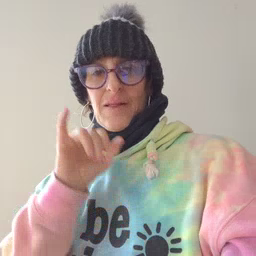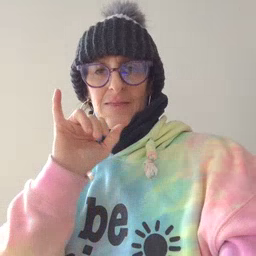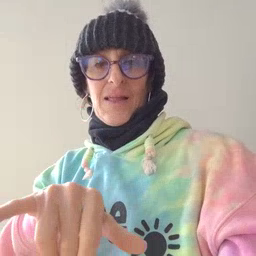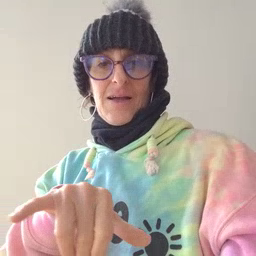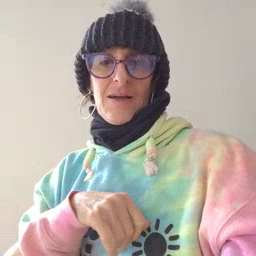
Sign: that